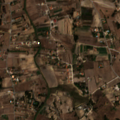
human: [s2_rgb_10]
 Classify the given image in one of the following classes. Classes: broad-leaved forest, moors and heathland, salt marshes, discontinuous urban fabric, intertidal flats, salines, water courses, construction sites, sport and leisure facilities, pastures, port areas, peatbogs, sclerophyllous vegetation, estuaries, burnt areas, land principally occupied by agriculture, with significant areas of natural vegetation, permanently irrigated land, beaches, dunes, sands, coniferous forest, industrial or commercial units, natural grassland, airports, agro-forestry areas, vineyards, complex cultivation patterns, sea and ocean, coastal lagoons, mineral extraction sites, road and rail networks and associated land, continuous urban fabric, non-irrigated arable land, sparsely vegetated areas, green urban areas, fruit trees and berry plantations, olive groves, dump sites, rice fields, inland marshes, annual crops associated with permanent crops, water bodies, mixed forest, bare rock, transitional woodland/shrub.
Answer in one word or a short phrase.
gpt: complex cultivation patterns